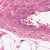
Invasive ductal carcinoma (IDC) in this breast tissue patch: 0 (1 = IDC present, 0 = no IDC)